Aerial crown-view tile of a tropical tree (Barro Colorado Island, Panama), acquired 20250715:
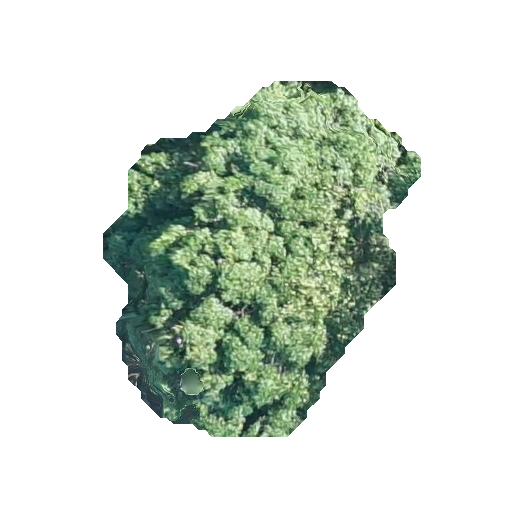
Species: Ocotea leptobotra
GBIF accepted scientific name: Ocotea leptobotra
Crown area: 115.481 m²